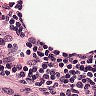
Metastatic tissue present: no